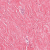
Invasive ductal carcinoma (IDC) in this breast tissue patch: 0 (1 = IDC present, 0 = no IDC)